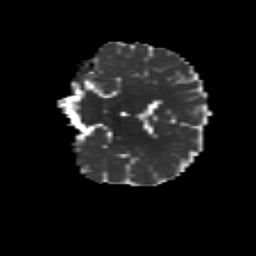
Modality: MD
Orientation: coronal
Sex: male
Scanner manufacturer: siemens
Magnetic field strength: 3 T
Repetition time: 5 s
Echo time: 0.071 s